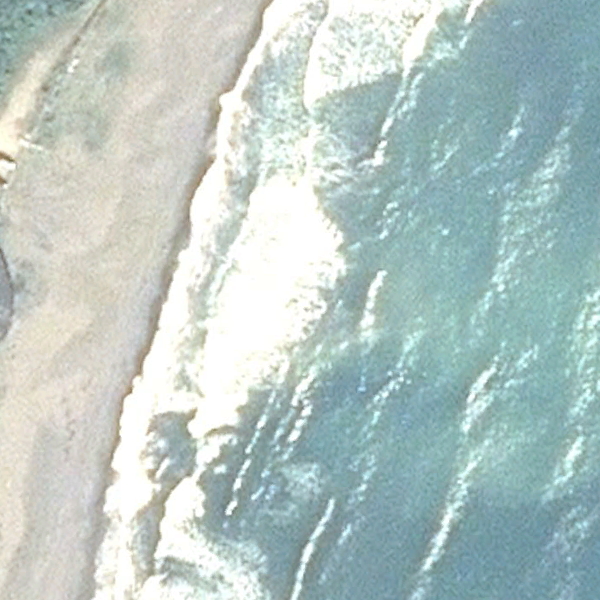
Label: Beach